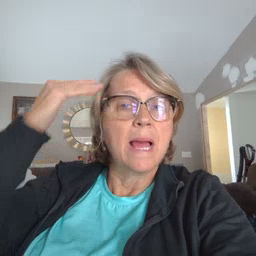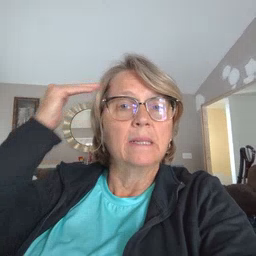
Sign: head